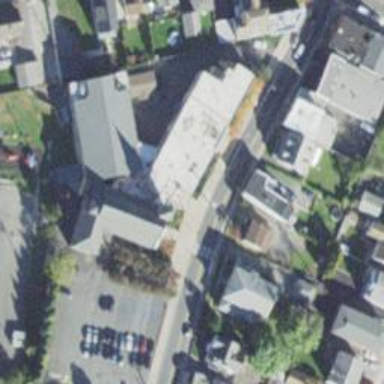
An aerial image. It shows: Part of building.